Question: atm im trying to create a C# Console Application with .NET Core 3.1 installed. Im working with some pdf files and im supposed to use iTextSharp. iTextSharp is only compatible with the v3.1. The Problem is somehow even that my project is with .NET Core 3.1 its installing iTextSharp with the .NETFramework Versions 4.6.1 and higher. Most of the functions are working but sadly not all and thats causing the problems for my code.

I really dont know what im doing wrong and i tried multiple ways to get it to work... like reinstalling VS (2019 latest version), repairing it, install different packages etc etc.
Thanks for any help i can get.
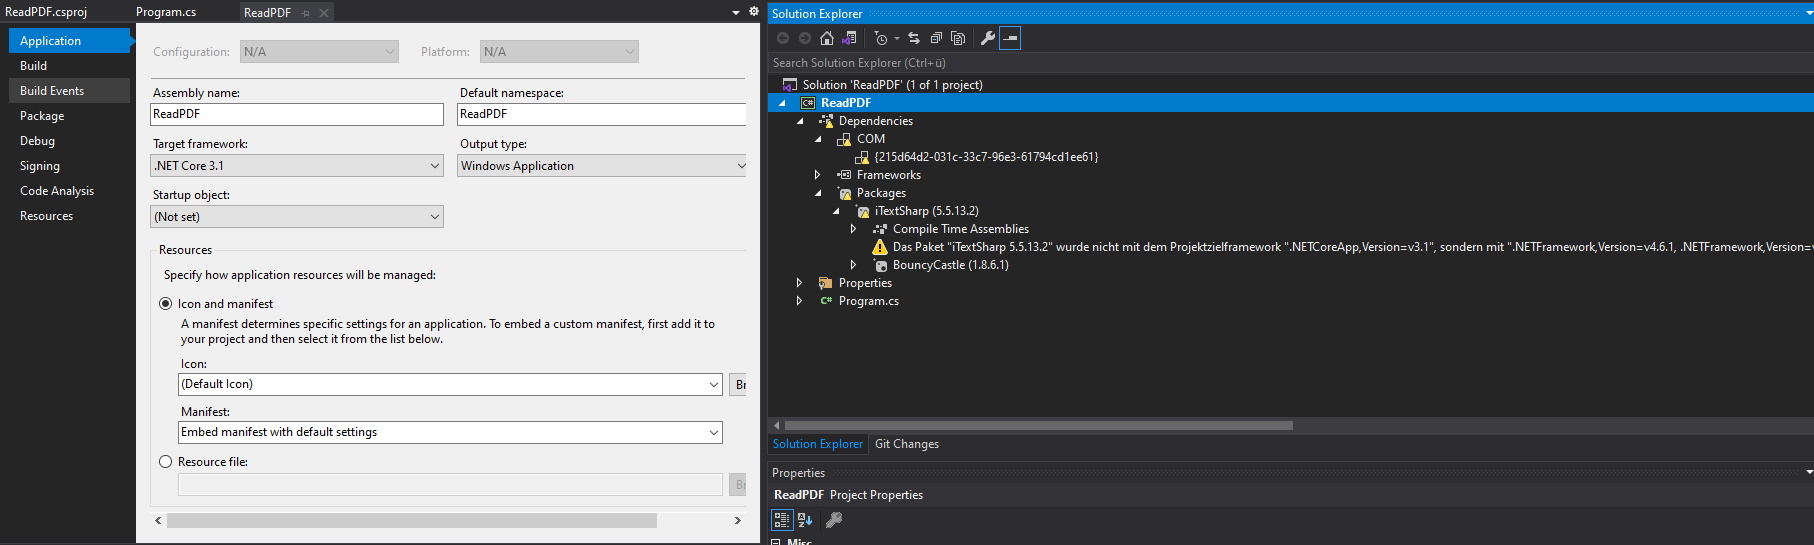
Answer: I think that the problem is nuget package <URL> itself. And it might be designed by its author.
And from the design of this nuget package, it works for 'net framework' project rather than 'net core'. Not sure it was designed on purpose or forgotten by the author.
, '<TargetFramework>net472</TargetFramework>' works well but you still want to use 'Net Core' with 'iTextSharp' nuget package, you could try this:
Right-click on your project-->-->--> modify the with the full name 'NU1701'.
<URL>
The issue is a restore warning rather than an error and it will solve the restore problem. It will not affect the use of the nuget package and cannot cause any other problems.